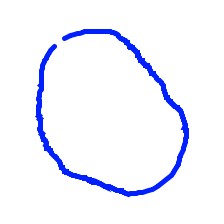
Shape: circle